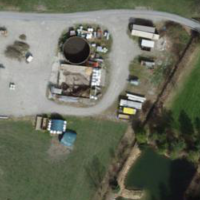
EUNIS habitat code: 24
Species observed at this site:
Cosmos bipinnatus